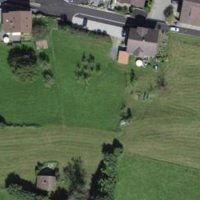
EUNIS habitat code: 55
Species observed at this site:
Trifolium pratense